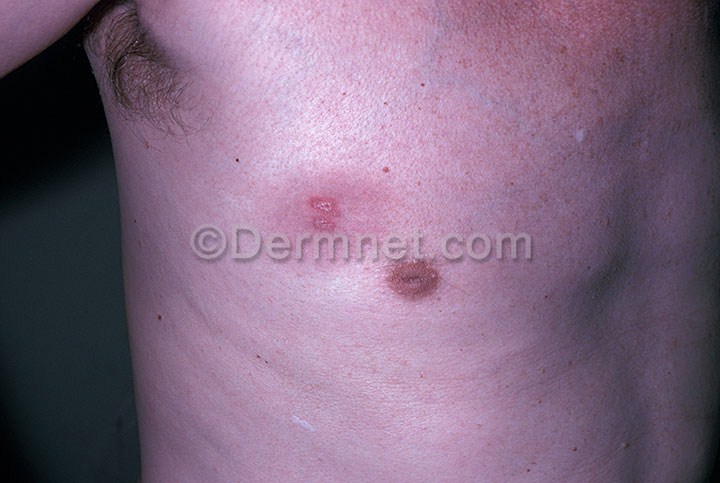
Disease: Warts Molluscum and other Viral Infections